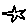
Label: star